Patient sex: M
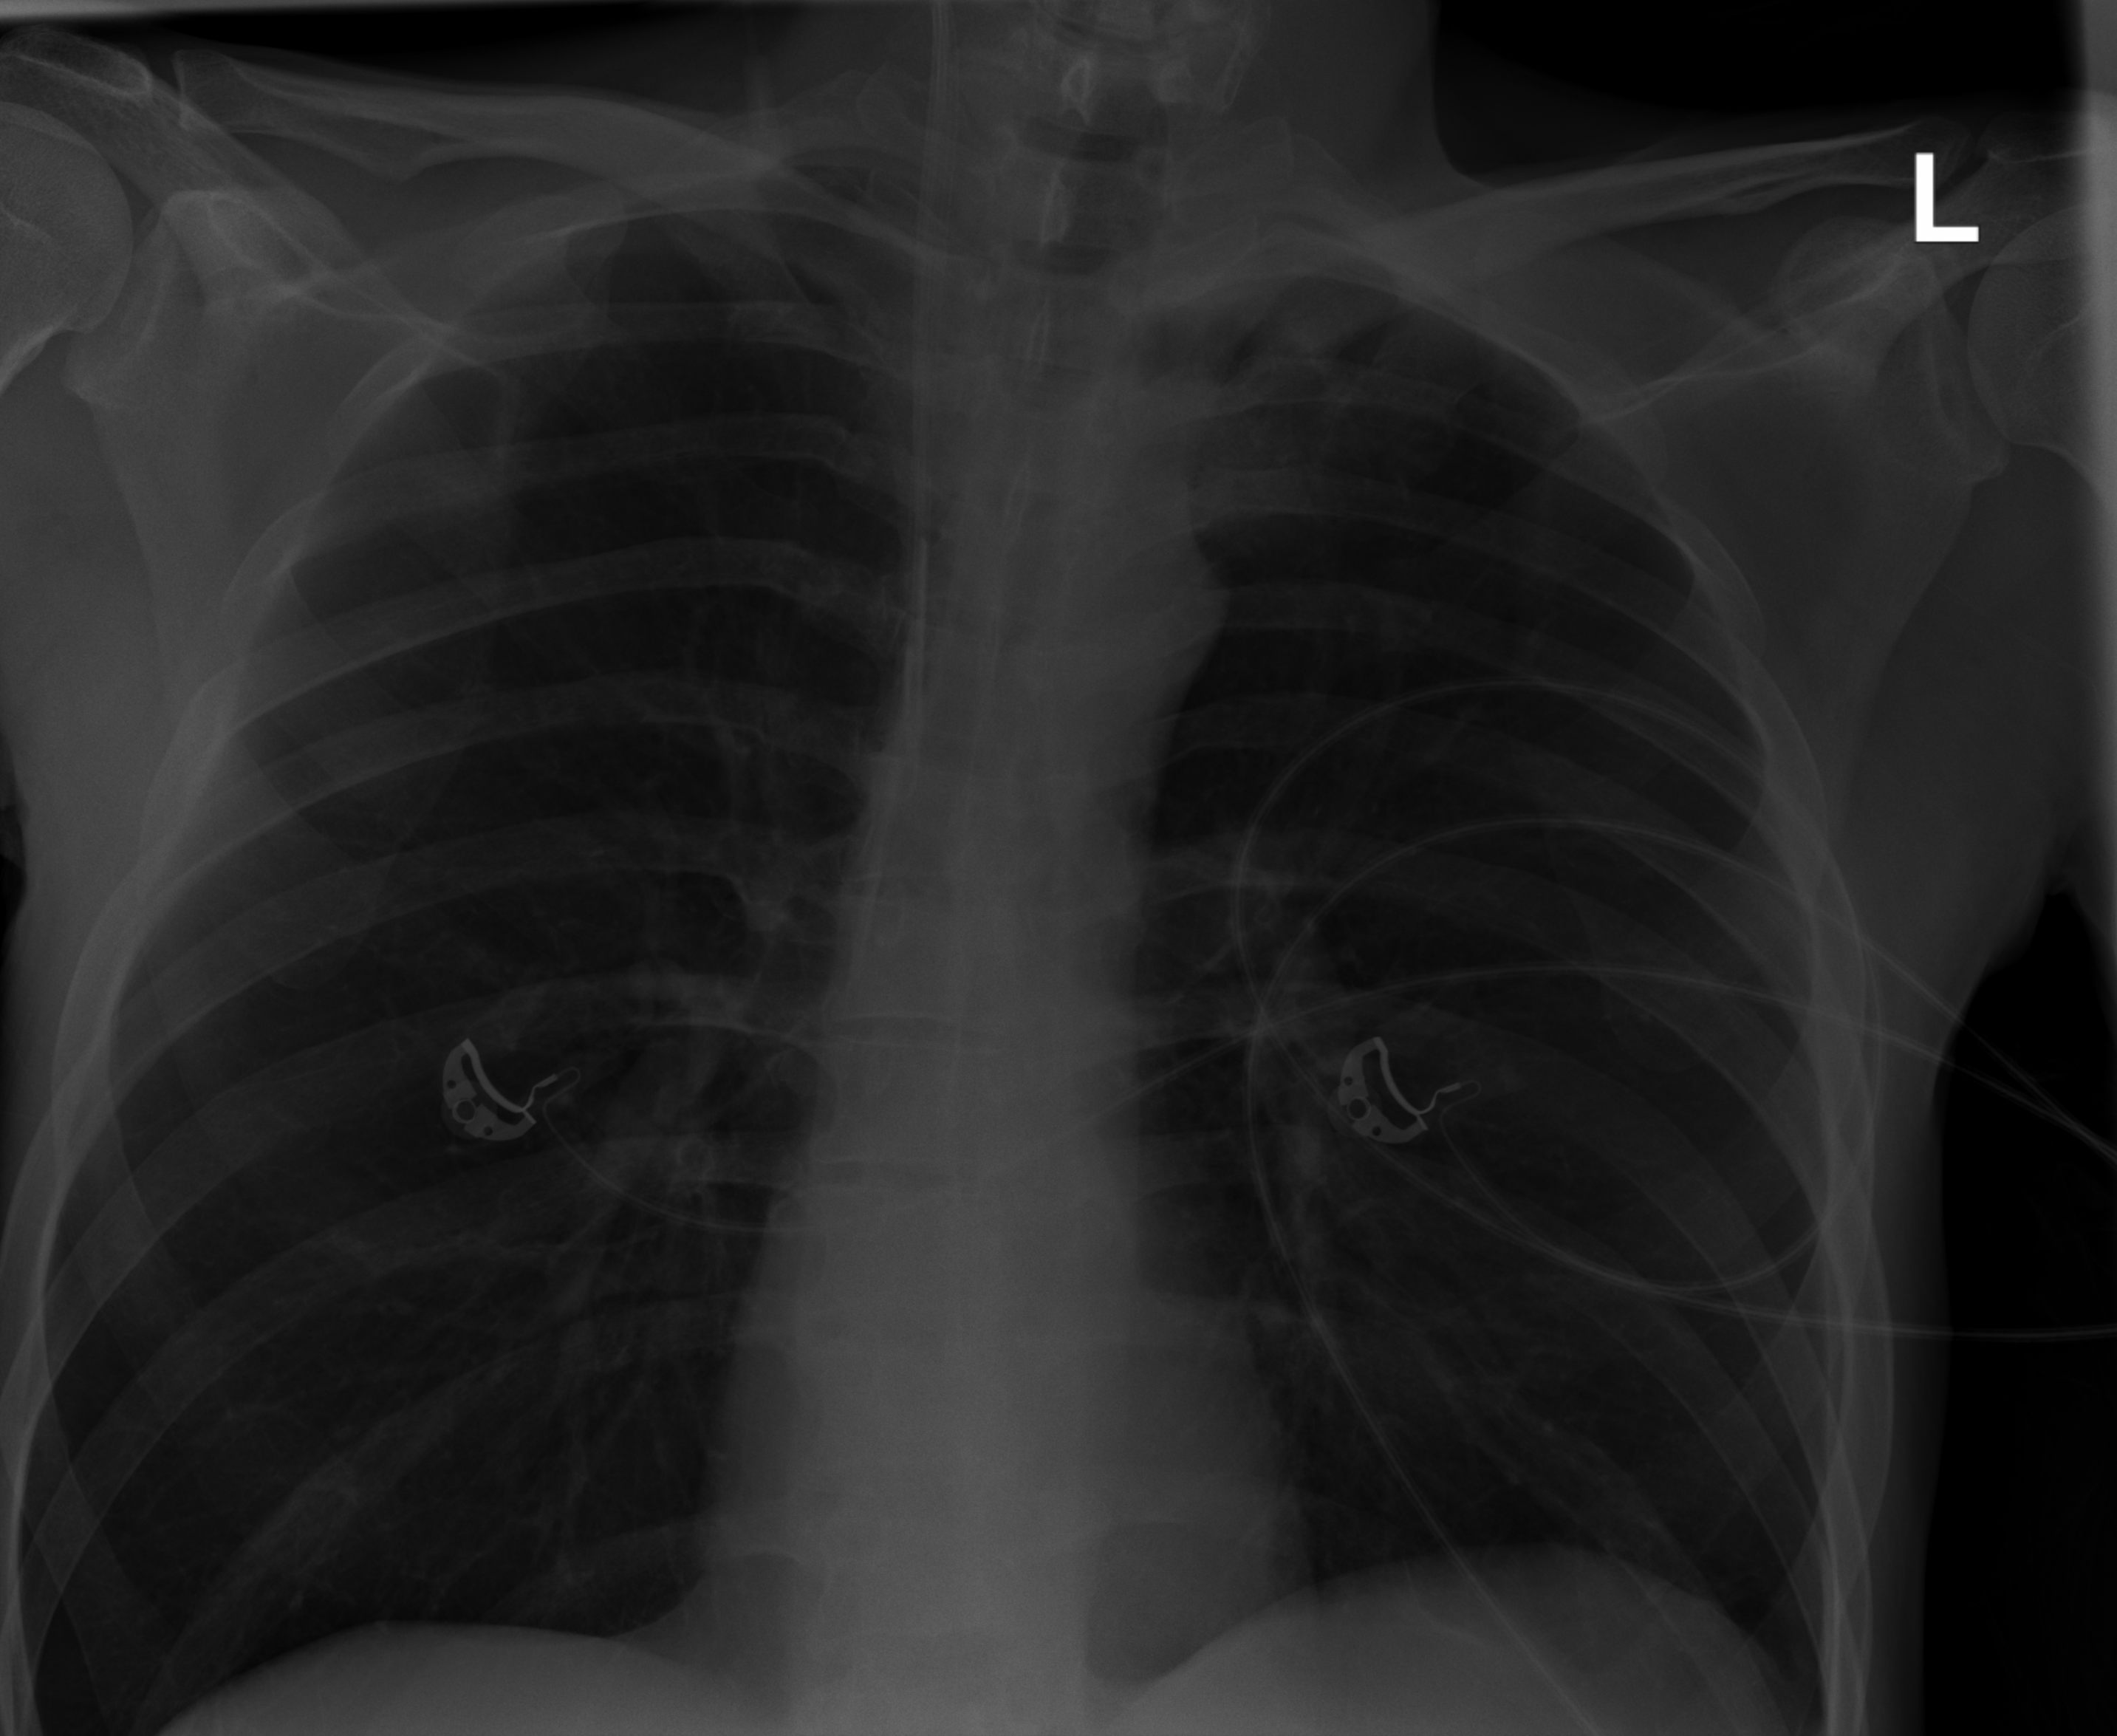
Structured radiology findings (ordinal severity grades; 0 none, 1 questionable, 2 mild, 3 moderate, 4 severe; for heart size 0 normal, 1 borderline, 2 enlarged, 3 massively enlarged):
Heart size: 0
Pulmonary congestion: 0
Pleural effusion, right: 0
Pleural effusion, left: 0
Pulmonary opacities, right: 0
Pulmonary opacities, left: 0
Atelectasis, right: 0
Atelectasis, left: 0